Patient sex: M
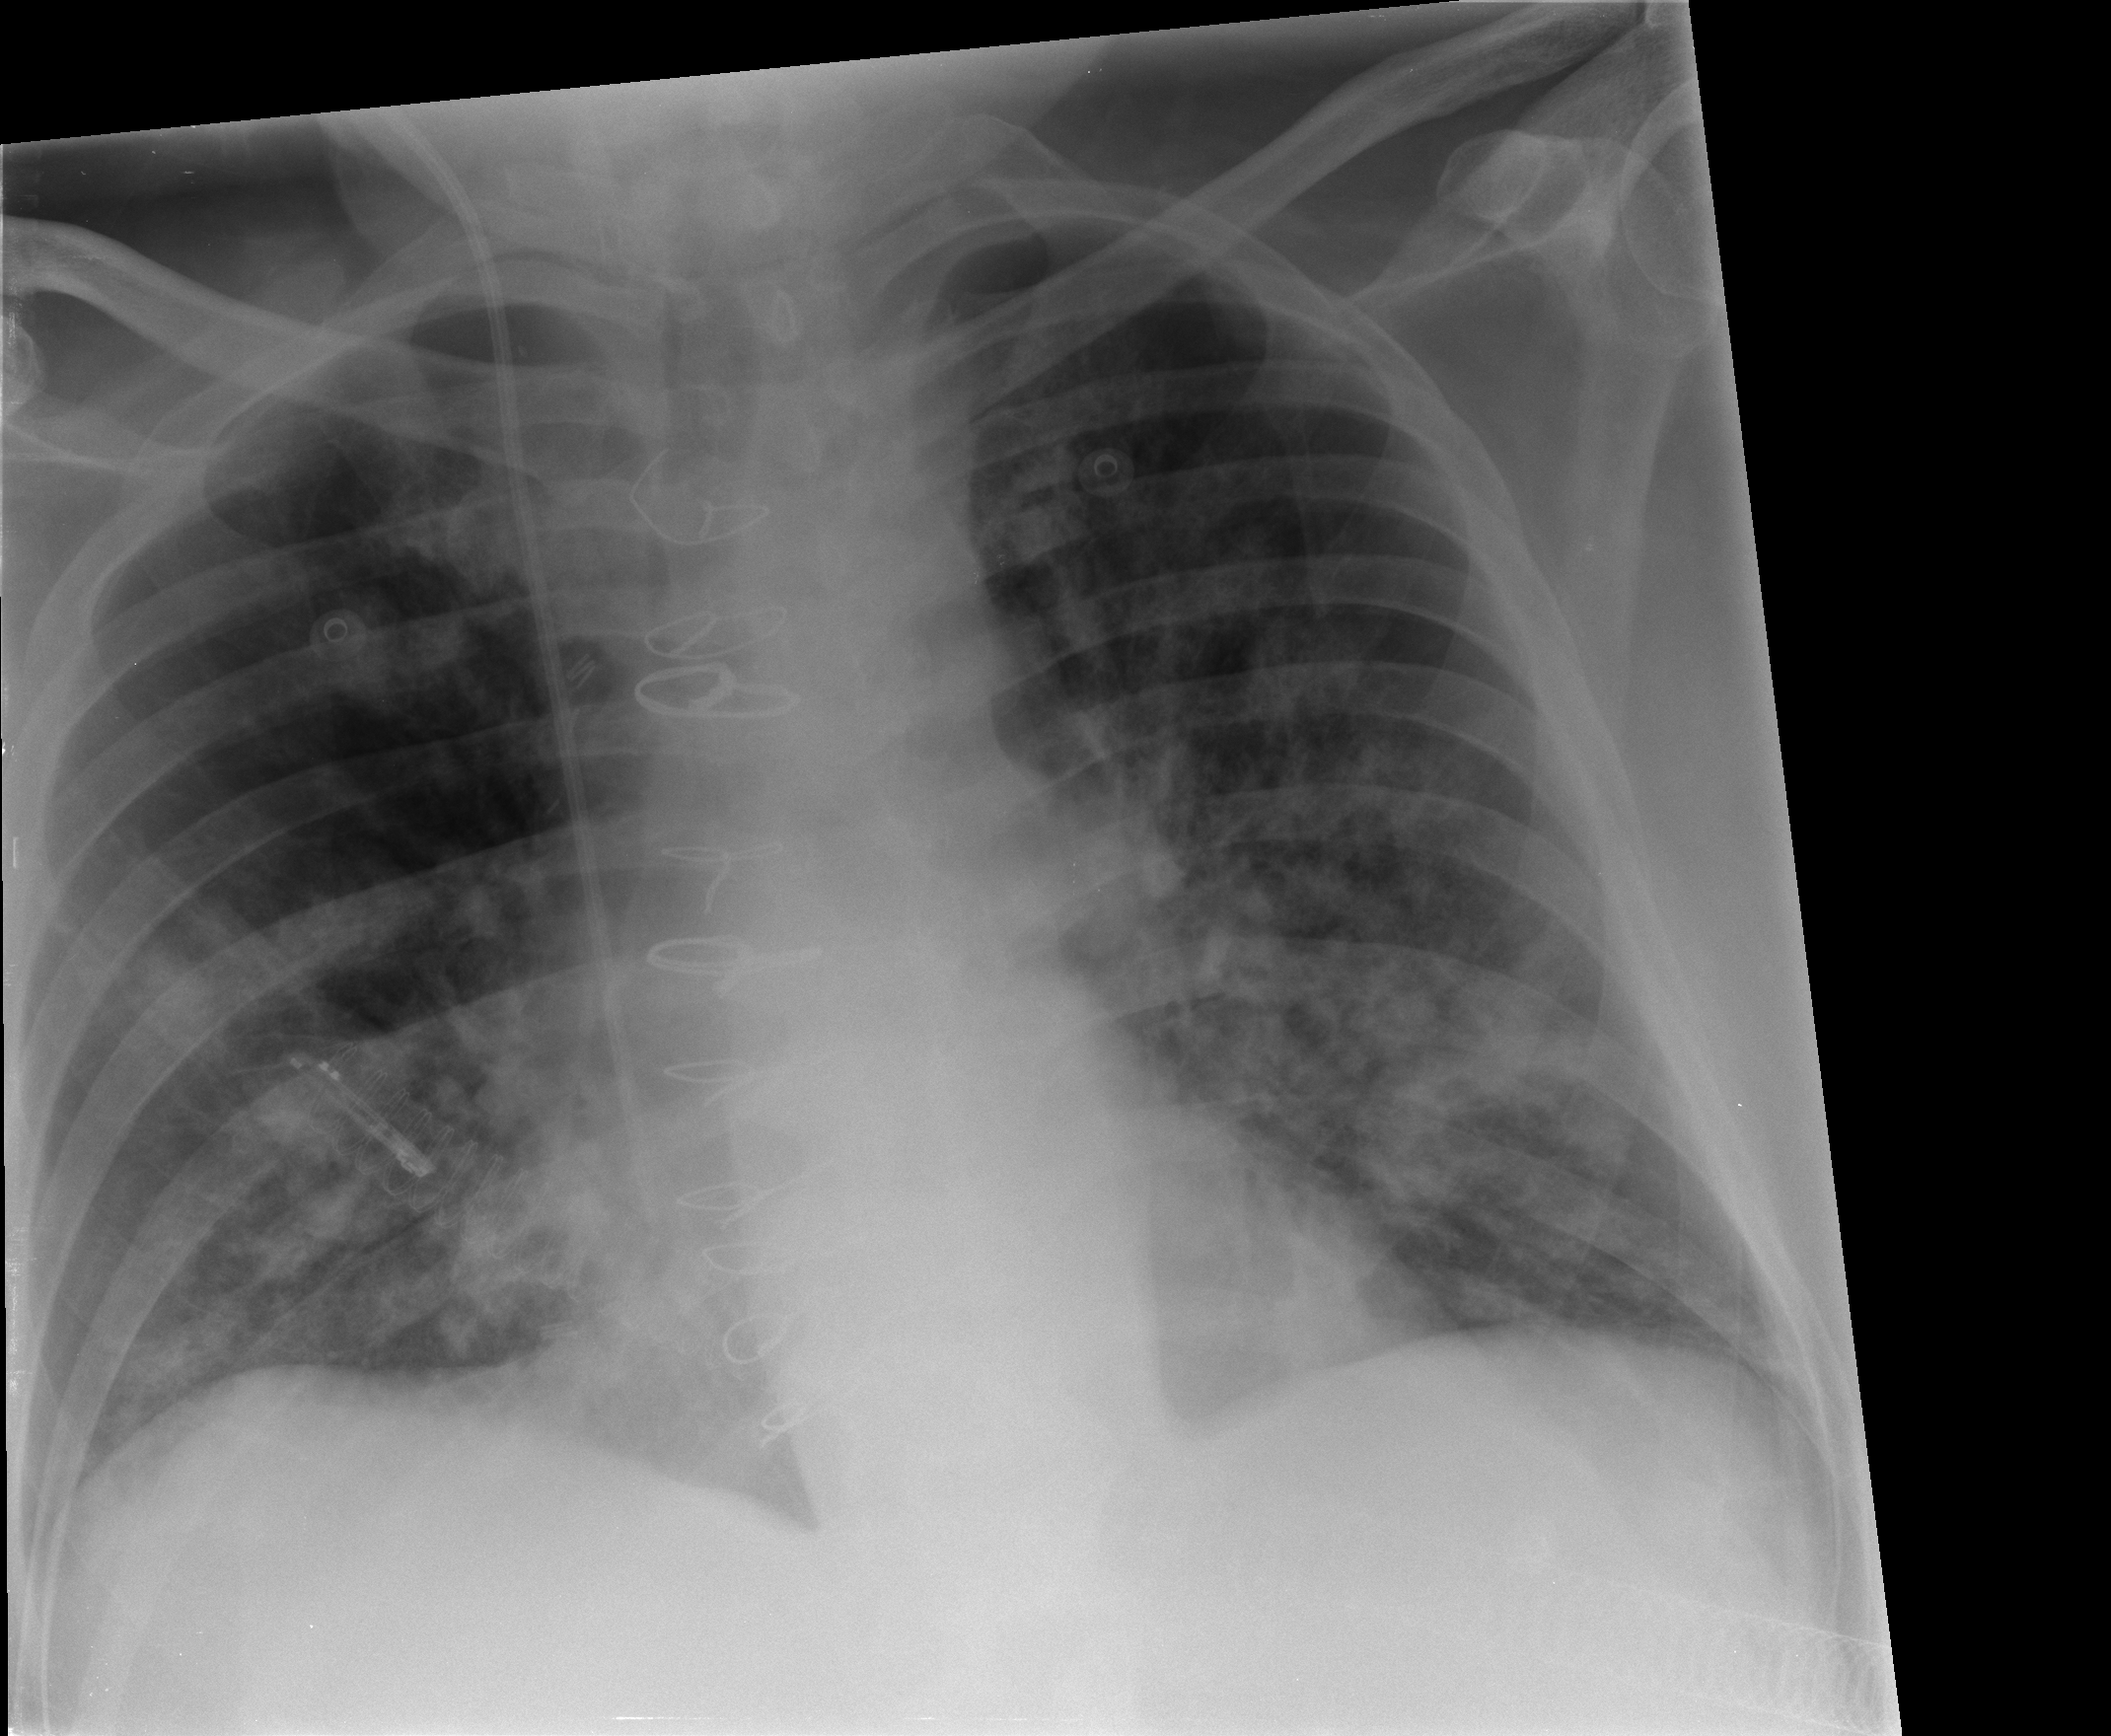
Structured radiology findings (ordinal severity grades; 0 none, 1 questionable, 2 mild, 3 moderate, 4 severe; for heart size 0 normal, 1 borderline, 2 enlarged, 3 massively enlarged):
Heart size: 0
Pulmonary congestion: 0
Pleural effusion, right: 0
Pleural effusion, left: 0
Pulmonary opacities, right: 3
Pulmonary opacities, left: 4
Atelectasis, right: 2
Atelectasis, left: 3